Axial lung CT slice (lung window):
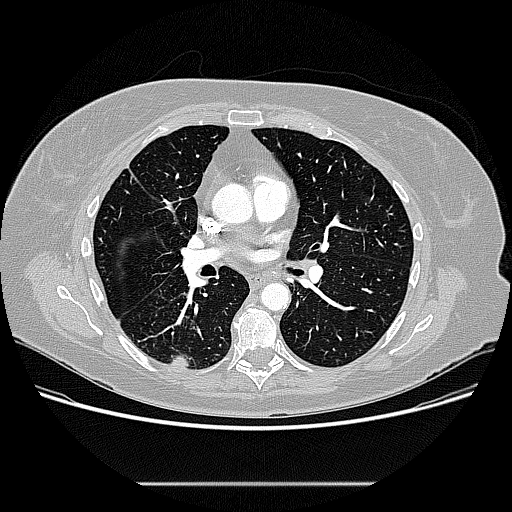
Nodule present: yes
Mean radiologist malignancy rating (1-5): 3